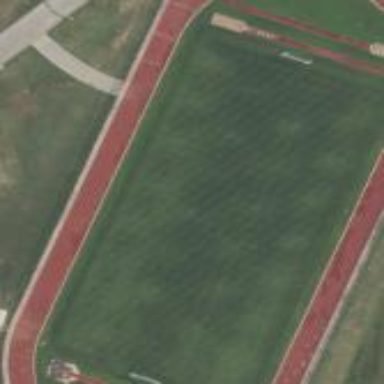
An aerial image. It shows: American football pitch.